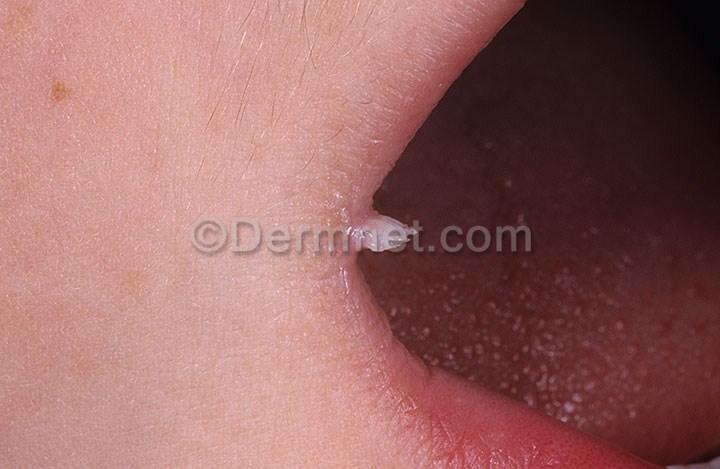
Disease: Warts Molluscum and other Viral Infections